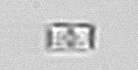
Label: Bacillariophyceae_morphotype1